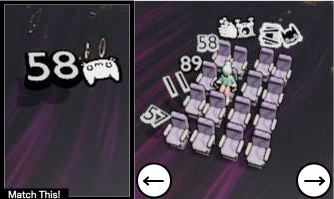
Task: seats
Answer: no